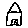
Label: house